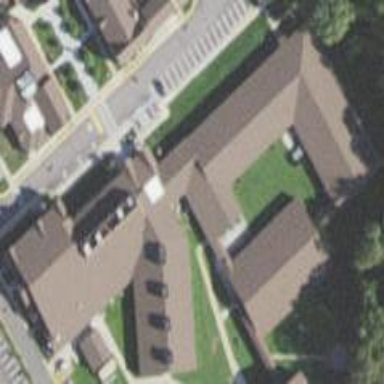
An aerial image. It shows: School building.